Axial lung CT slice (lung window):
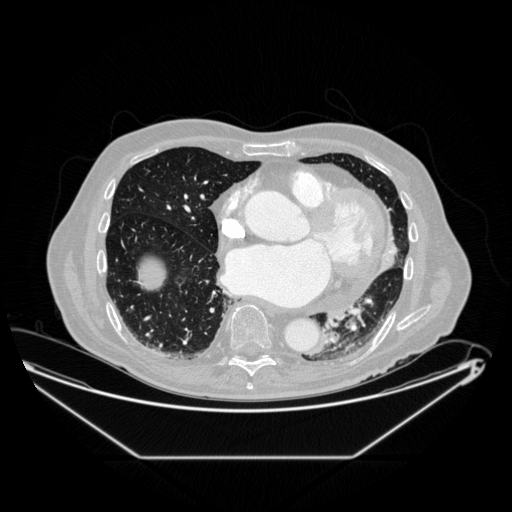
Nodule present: no